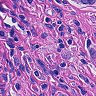
Metastatic tissue present: yes